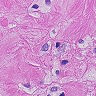
Metastatic tissue present: yes